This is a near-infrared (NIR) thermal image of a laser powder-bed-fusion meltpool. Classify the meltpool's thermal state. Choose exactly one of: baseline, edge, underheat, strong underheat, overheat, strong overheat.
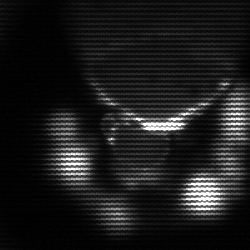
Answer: baseline